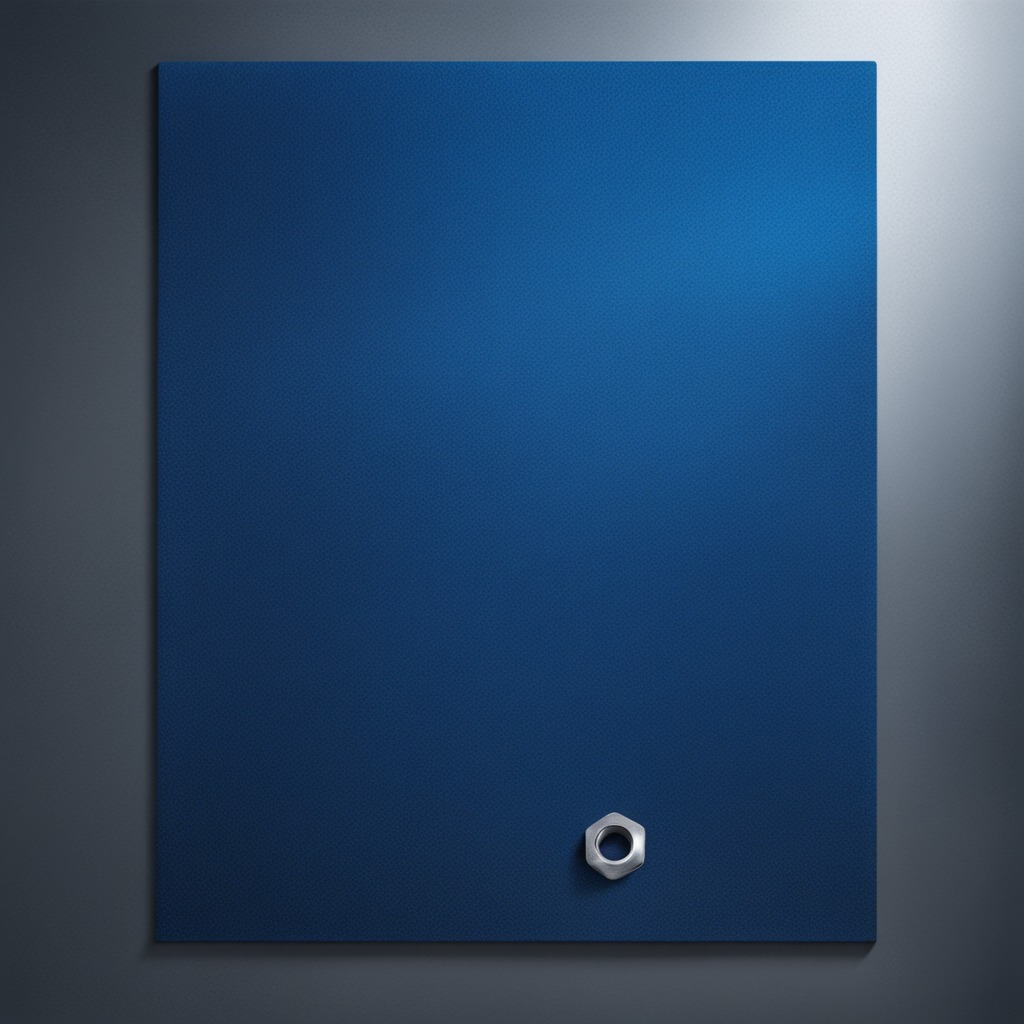
A metal nut is lying on a clean granite tabletop covered with a blue rubber mat inside a workshop under bright overhead lighting crisp shadows high clarity worn but beneath the mat.